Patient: sex F, age 54
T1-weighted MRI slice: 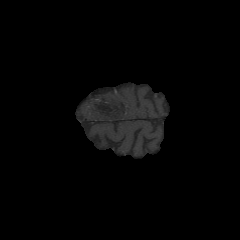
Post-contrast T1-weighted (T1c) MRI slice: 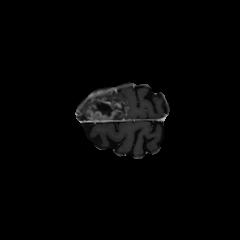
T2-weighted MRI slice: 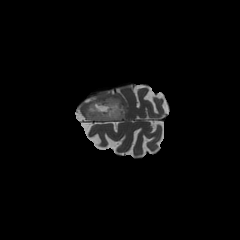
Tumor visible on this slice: yes
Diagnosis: Glioblastoma, IDH-wildtype
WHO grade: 4